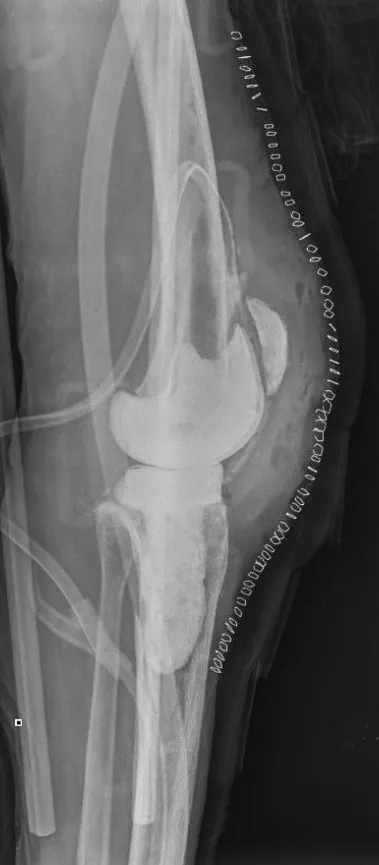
9/30/2013. Lateral. Radiographs demonstrating appropriate alignment of the knee after explantation of components and PMMA antibiotic spacer insertion.
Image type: radiology (x_ray)